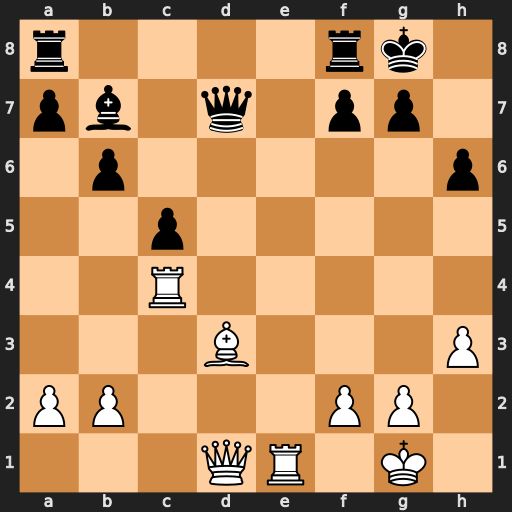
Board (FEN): r4rk1/pb1q1pp1/1p5p/2p5/2R5/3B3P/PP3PP1/3QR1K1
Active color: w
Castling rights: -
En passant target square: -
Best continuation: Bh7+ Kxh7 Qxd7